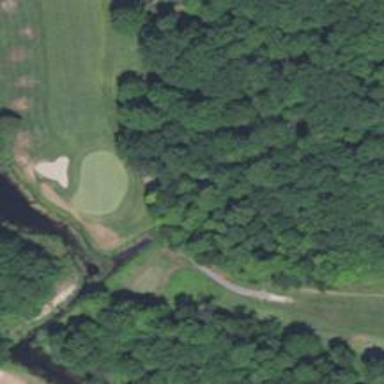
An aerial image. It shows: Service road designated as golf cart path.